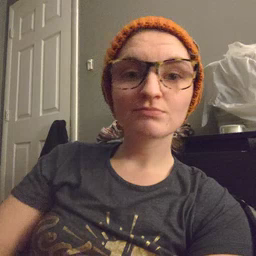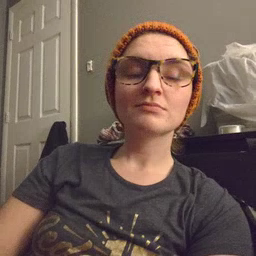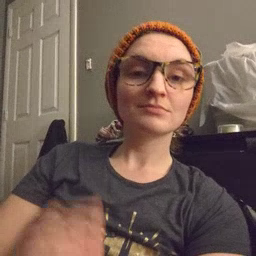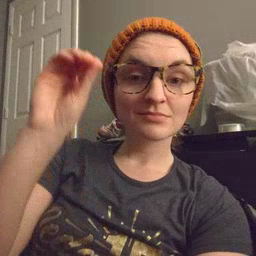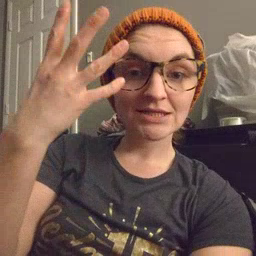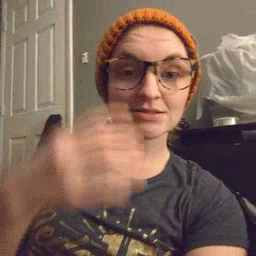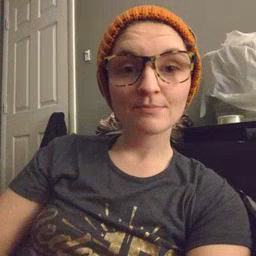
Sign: sun